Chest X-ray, PA view. Patient: 55 years old, sex F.
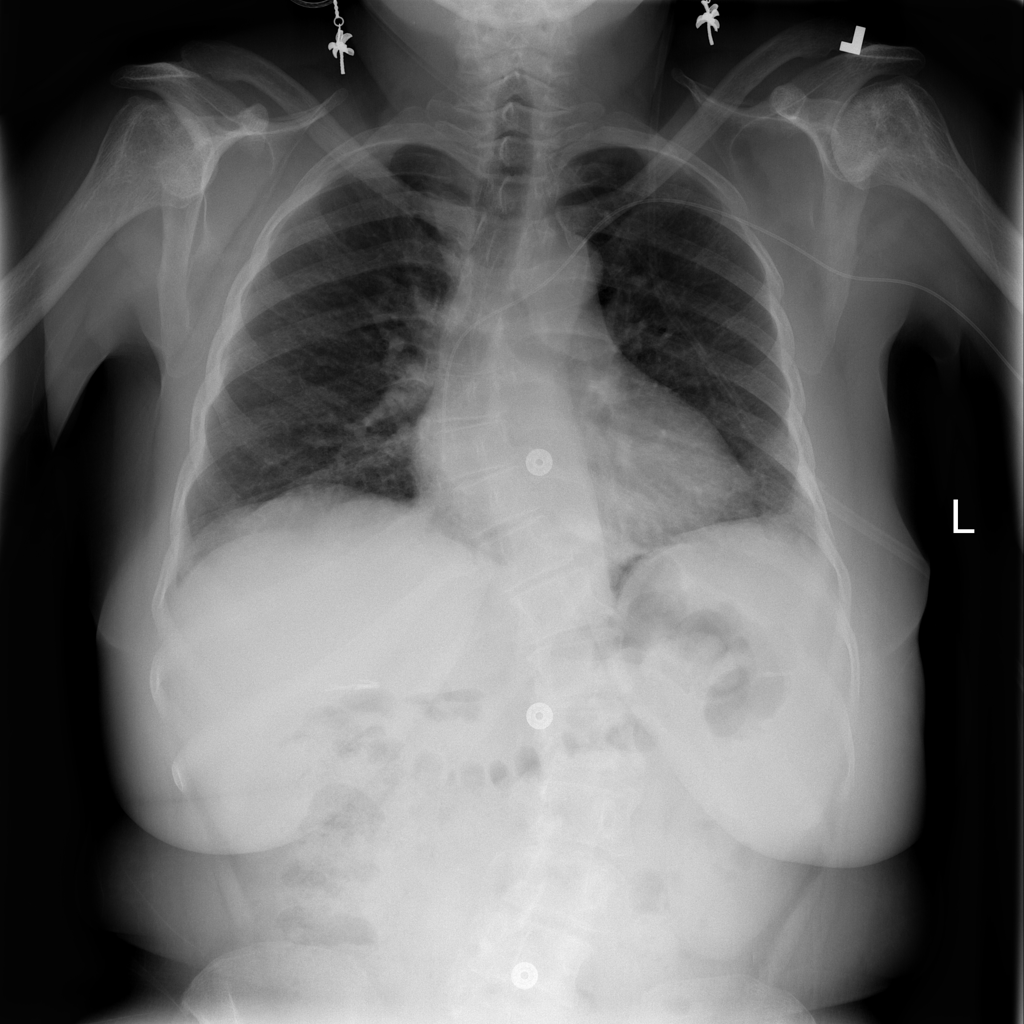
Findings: Edema, Infiltration